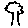
Label: tree